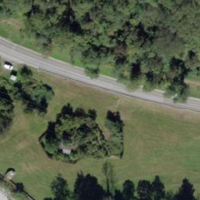
EUNIS habitat code: 32
Species observed at this site:
Phytolacca americana